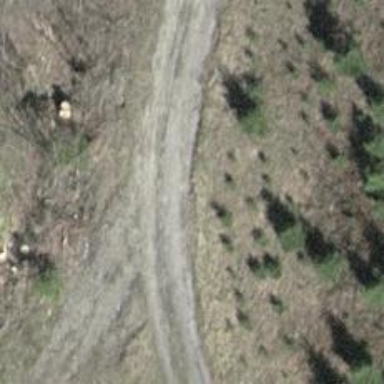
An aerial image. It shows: Compacted track road with grade 5 tracktype.